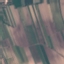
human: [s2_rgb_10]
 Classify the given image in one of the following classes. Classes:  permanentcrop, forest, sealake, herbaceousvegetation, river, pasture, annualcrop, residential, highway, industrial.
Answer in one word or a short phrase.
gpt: PermanentCrop